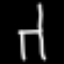
Label: chair